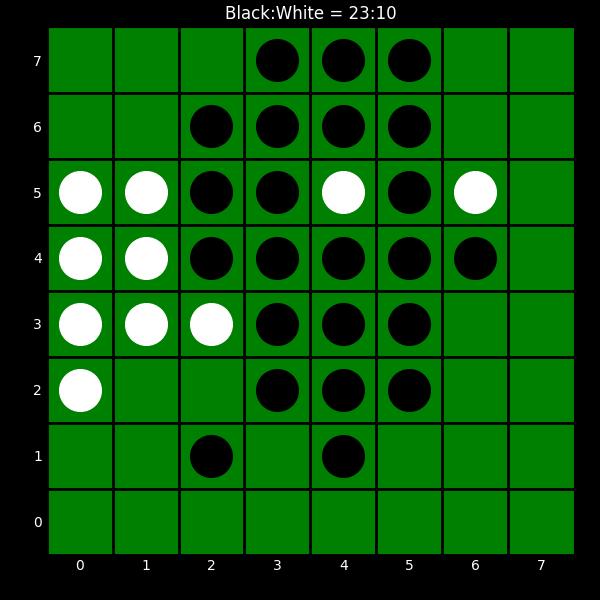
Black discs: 23
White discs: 10